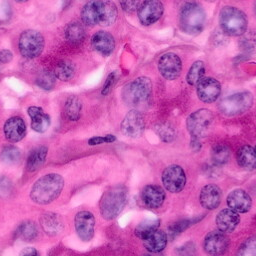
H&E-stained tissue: Pancreatic